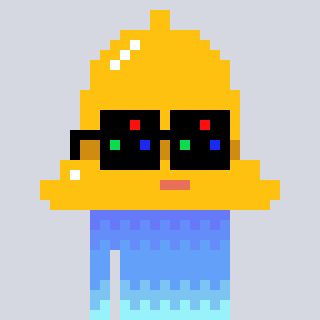
a pixel art character with square black sunglasses, a bell-shaped head and a grayscale-colored body on a cool background